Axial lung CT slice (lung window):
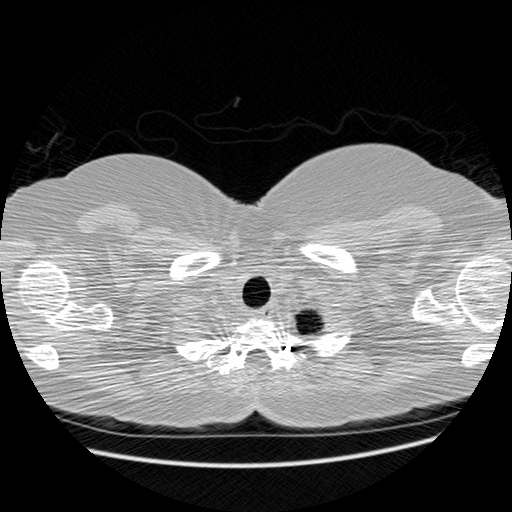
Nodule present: no